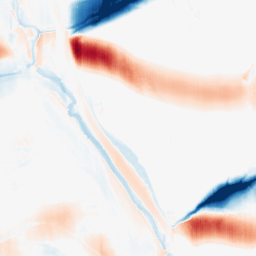
Category: morphological
Decomposition family: morphological_ellipse
Decomposition parameters: operation: average
width: 50
height: 5
Upsampling method: lanczos
Upsampling parameters: scale: 8
Upsampling scale: 8